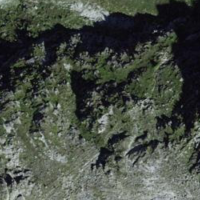
EUNIS habitat code: 48
Species observed at this site:
Capra ibex